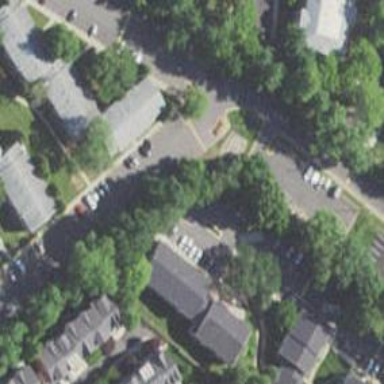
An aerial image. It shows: Residential road with asphalt surface. Sidewalk is present on the left side.